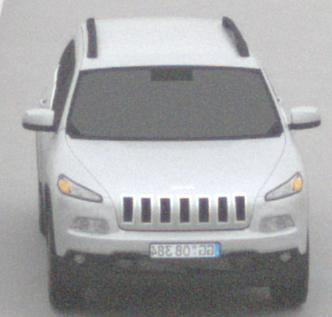
Make: Jeep
Model: Cherokee 3.2 V6 Pentastar
Detailed model: Cherokee (KL)
Model produced from: 2014/07
Model produced until: 2015/07
Doors: 5
Color: white
Road condition: dry road
Daytime: midday
Contrast: low contrast